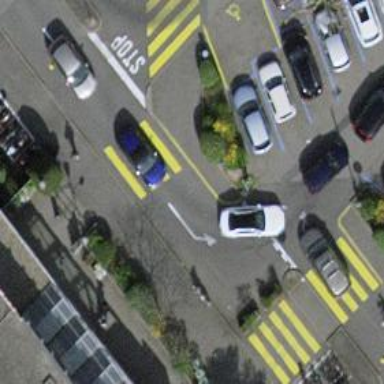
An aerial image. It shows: Uncontrolled zebra crossing with zebra markings.